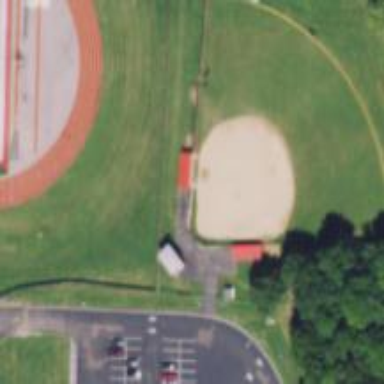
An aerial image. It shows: Baseball pitch for leisure land.